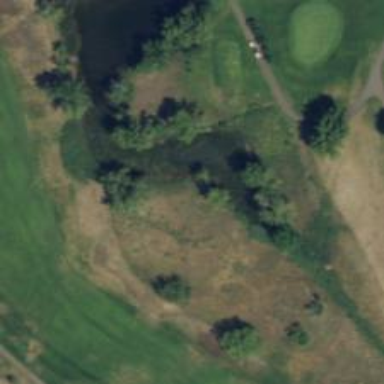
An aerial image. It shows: Area of rough grass used for golf.